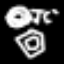
Label: donut